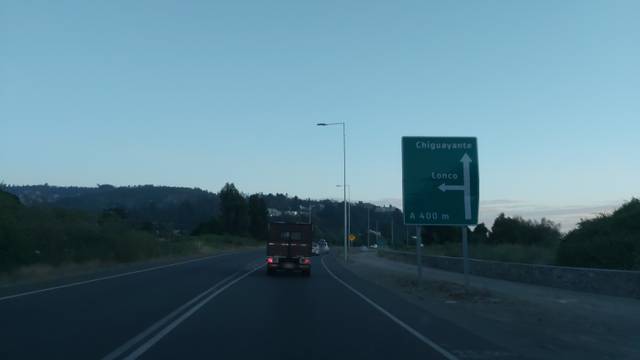
Region: Chile
Coordinates: -36.864, -73.045